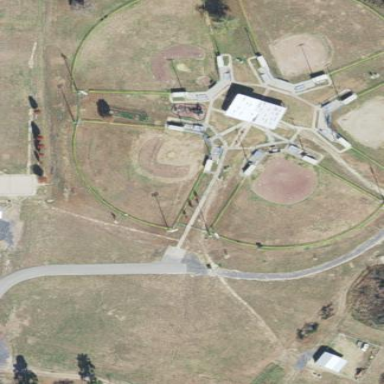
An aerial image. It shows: Baseball pitch for leisure and sports activities.